Question: i need to make something like this:

I am not 100% sure how to make this so i decide for table which can be usefull, but it just terrible scatter what i did, my try looks like:
'''
<table>
<tr>
<td rowspan="2" class="img-position"><a href="#"><img src="images/foto.png"></a></td>
<td class="topic-name"><a href="#">Nazev topicu nebo clanku </a></td>
<td class="date">28.8.2014 / 19:30</td>
</tr>
</table>
'''
My CSS:
'''
#sub-content .left{
width: 326px;
height: 145px;
display: inline-block;
float:left;
}
#sub-content img{
width: 122px;
height: 121px;
display: inline-block;
margin-top: 0px;
margin-left: 5px;
}
#sub-content .topic-name{
width: 150px;
height: 14px;
line-height 14px;
margin-bottom: 130px;
margin-left: 10px;
display: inline-block;
vertical-align: top;
text-decoration: underline;
font-weight: 14px;
}
#sub-content table{
width:326px;
height:145px;
}
#sub-content tr{
margin: 10px 0px 0px 0px;
padding: 0px;
height: 36px;
}
#sub-content .date{
}
#sub-content .img-position{
margin: 0px;
padding: 0px;
width: 122px;
height: 121px;
display: inline-block;
}
'''
And i cant move from my position to style atleast one of that part and then just copy it 3 times. I hope i find somebody here who can help me to fix it.
Live preview can be found on: <URL>
Thanks for reading my post
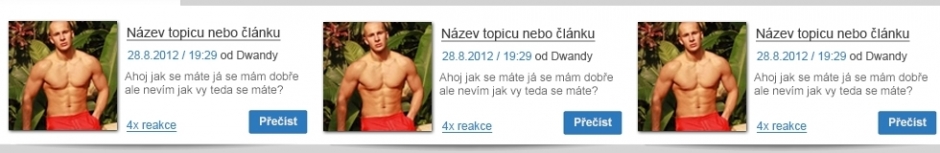
Answer: First of all I recommend you to read this : <URL> its about how you should not create your layout.
I prepared you basic jsfiddle example with your given stuff to make you catch up on things faster. Check this out. <URL>
I changed your given layout to divs and spans and it would look more or less like this:
'''
<div class='article-container'>
<div class='article'>
<div class="img-position">
<a href="#"><img src="http://funedit.com/andurit/try1/images/foto.png"/></a>
</div>
<span class="topic-name"><a href="#">Nazev topicu nebo clanku </a></span>
<span class="date">28.8.2014 / 19:30</span>
</div>
.
.
.
</div>
'''